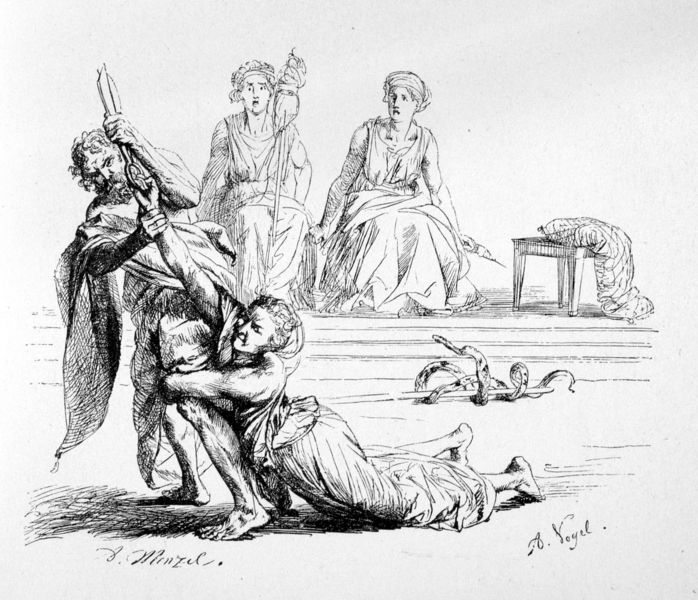
Titel: Äskulap versucht, der Parze Atropos eine Schere zu entwinden. Zwei weitere Parzen verfolgen entsetzt den Kampf. Ein Hinweis auf die vergeblichen Bemühungen der Ärzte um Friedrich vor seinem Tode (aus Illustrationen zu den Werken Friedrichs)
Künstler: Adolph Menzel
Schlagwörter: angriff, dunkel, feder, fuß, hand, kampf, kämpfer, mann, nackt, schatten, umhang, vogel, weiß, frauen, menschen, sitzen, damen, frau, grau, hell, hintergrund, kleid, licht, schwarz, skizze, stuhl, tisch, zeichnung, blick, dame, tuch, haube, bart, arm, arme, entsetzen, falten, geschichte, historie, mord, tod, vollbart, signatur, gewand, stoff, decke, drei, gewänder, kind, schleifen, locken, seide, stock, bein, füße, liegen, stab, studie, zuschauer, schleppen, grafik, graphik, linien, hocker, schemel, angst, gewalt, treppe, kissen, karikatur, wolle, kraft, muskeln, festhalten, mimik, menzel, stufe, stufen, nadel, knie, striche, griff, barfuss, tusche, schere, antike, erschrecken, gepunktet, motiv, kohle, liegende, druck, druckgraphik, schraffur, stich, künstler, satire, schwarzweiß, schwert, streit, witz, schlange, bleistift, gestik, krallen, arzt, entwurf, mythologie, kämpfen, verzweiflung, schwarzw, sterben, antik, götter, toga, dolch, flehen, wut, turban, zorn, baumwolle, komisch, spindel, spinnen, parzen, klauen, tintenfisch, federzeichnung, umklammern, erstaunen, anflehen, barbier, weisheit, entsetzt, klammern, äskulap, anspannung, wehren, mannn, adolf, garfik, nornen, festklammern, tragödie, roggen, verbissen, asklepios, machtspiel, spinnrocken, lebensfaden, entreissen, entssetzen, schicksalgöttinnen, gib her, spidel